Question: I am newbie to OpenCV. I'm trying to find the contours of the captcha image. It does not work only when my captcha image contains the dotted text.
I have done following code for that:
'''
import numpy as np
import cv2 as cv
import imgaug.augmenters as iaa
im = cv.imread('dataset/1.jpg')
imgray = cv.cvtColor(im, cv.COLOR_BGR2GRAY)
imgray = cv.threshold(imgray, 127, 255, 0)[1]
dst = cv.Canny(imgray,0,150)
blured = cv.blur(dst,(5,5),0)
img_thresh = cv.adaptiveThreshold(blured,255,cv.ADAPTIVE_THRESH_GAUSSIAN_C, cv.THRESH_BINARY_INV, 11, 2)
kernel = cv.getStructuringElement(cv.MORPH_RECT, (3,3))
threshed = cv.morphologyEx(img_thresh,cv.MORPH_CLOSE,kernel)
contours, hierarchy = cv.findContours(dst, cv.RETR_TREE, cv.CHAIN_APPROX_SIMPLE)
print(len(contours))
# cv.drawContours(im, contours, -1, (0, 255, 0), 3)
cv.imshow("img_thresh",img_thresh)
cv.imshow("dst",dst)
cv.imshow("threshed",threshed)
cv.waitKey(0)
cv.destroyAllWindows()
'''
Can anyone help in this? Is there any way to find contours in this image?

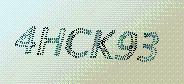
Answer: Here is my code and output
'''
'''
contours
'''
import numpy as np
import cv2
#read image as gray
pic = r'C:\Users\balaji\Desktop\captcha.jpg'
img_color = cv2.imread(pic)
cv2.imshow('CAPTCHA preview',img_color)
cv2.waitKey(0)
img_gray = cv2.cvtColor(img_color,cv2.COLOR_BGR2GRAY)
#Apply thresholding to the image
ret, thresh = cv2.threshold(img_gray, 127, 255, cv2.THRESH_OTSU)
cv2.imshow('Thresholded image', thresh)
cv2.waitKey(0)
#Dilated image - to connect the dots
krn = np.ones((3,3), np.uint8)
img_dilated = cv2.dilate(cv2.bitwise_not(thresh), kernel=krn, iterations=1)
cv2.imshow('Dilated image', img_dilated)
cv2.waitKey(0)
# Finding and draw Contours
contours, hierarchy = cv2.findContours(img_dilated, cv2.RETR_EXTERNAL, cv2.CHAIN_APPROX_NONE)
black_canvas = np.zeros_like(img_color)
cv2.drawContours(black_canvas, contours, -1, (0, 255, 0), 1)
cv2.imshow('Contoured image', black_canvas)
cv2.waitKey(0)
'''
<URL>